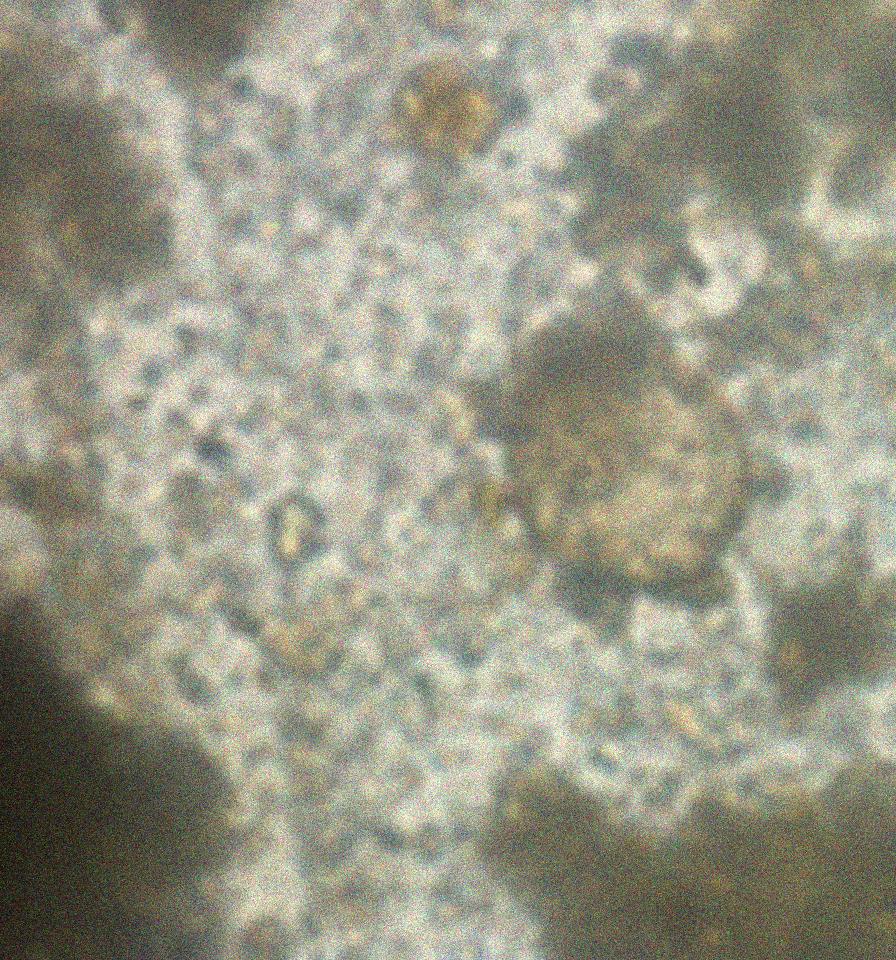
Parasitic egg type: Hymenolepis diminuta